This time-frequency spectrogram was computed from a bearing vibration snapshot; brighter regions carry more energy. Diagnose the bearing from this image, choosing from: normal, inner_race, outer_race, ball.
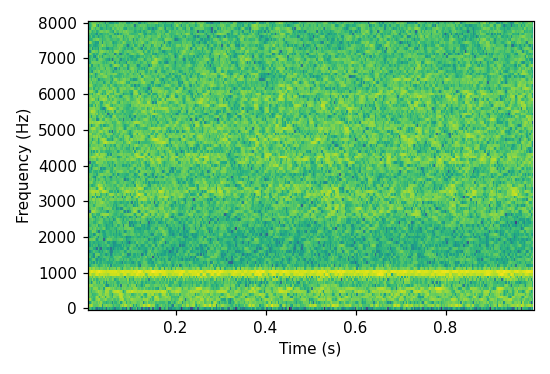
Answer: normal